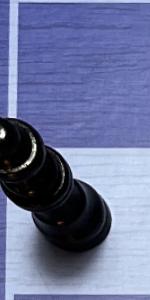
Label: Queen_Black